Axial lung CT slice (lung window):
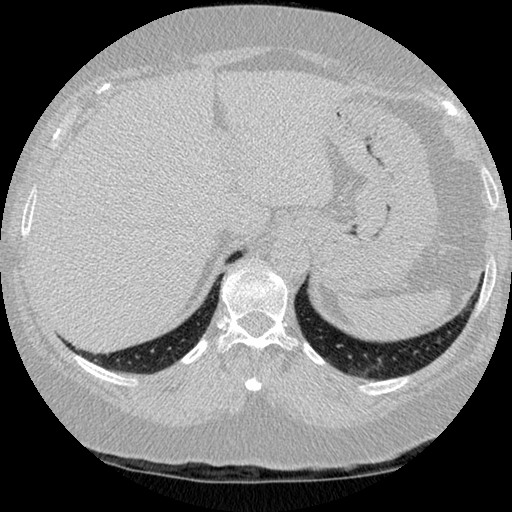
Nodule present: no